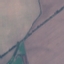
Label: AnnualCrop